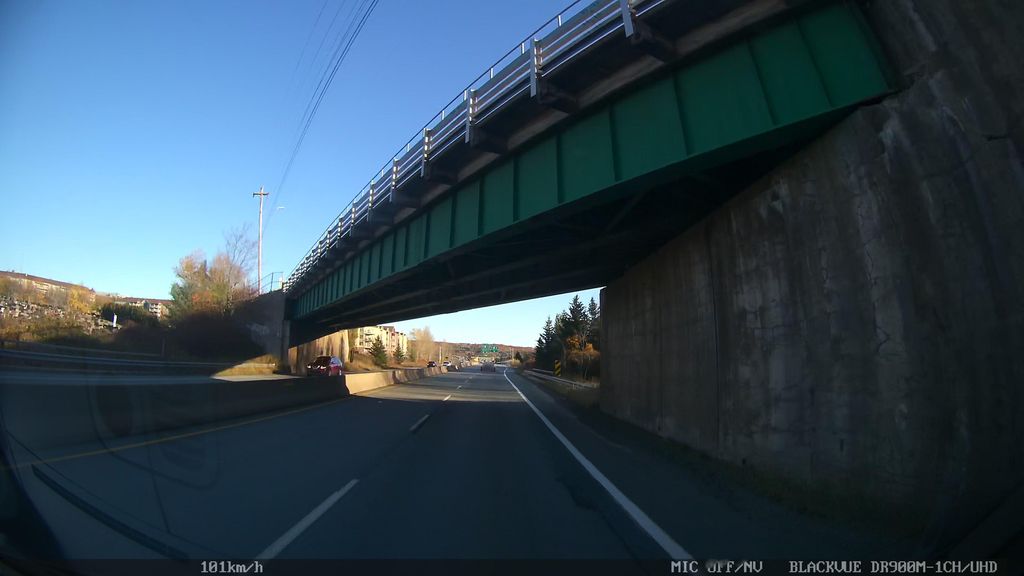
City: halifax